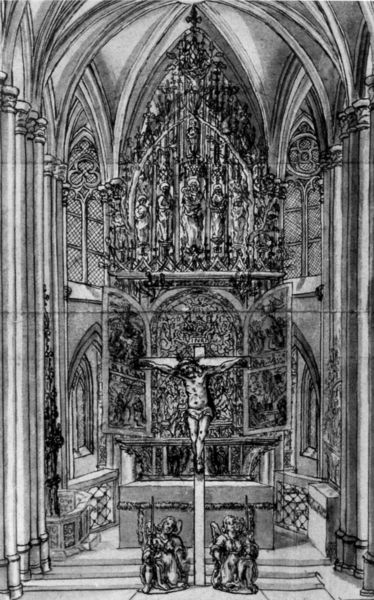
Titel: Der Zwettler Hochaltar
Standort: Zwettl
Institution: Stiftsarchiv
Schlagwörter: flügel, schatten, weiß, fenster, grau, licht, schwarz, säule, säulen, zeichnung, hochformat, ornament, architektur, bibel, johannes, innenraum, gitter, kirche, boden, figur, innen, gotik, engel, bogen, grafik, graphik, pilaster, figuren, kuppel, treppe, treppen, ornamente, verzierung, stufen, bögen, gewölbe, offen, kreuz, dom, rippen, druck, stich, schwarzweiß, beten, altar, hochaltar, kapitelle, kathedrale, langhaus, portal, kreuzrippen, kreuzrippengewölbe, mittelschiff, skulpturen, pfarrer, statuen, dienste, gotisch, langschiff, rippengewölbe, spitzbogen, spitzbögen, christus, jesus, kreuzigung, altarraum, apsis, priester, chor, kruzifix, konsolen, gothik, maria, kupferstich, gekreuzigt, erlöser, tryptichon, balustarde, dreipass, stifter, flügelaltar, delaunay, krizifix, gespränge, wandelaltar, dreipas, reipass, tabernakelengel, umgangschor, hochaltat